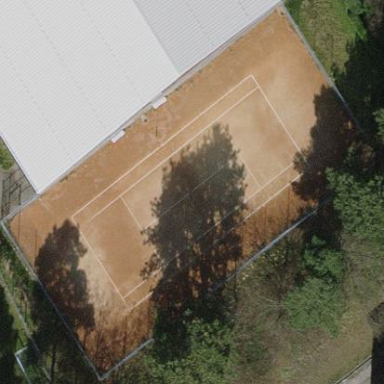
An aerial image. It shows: Tennis court on pitch.